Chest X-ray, PA view. Patient: 27 years old, sex M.
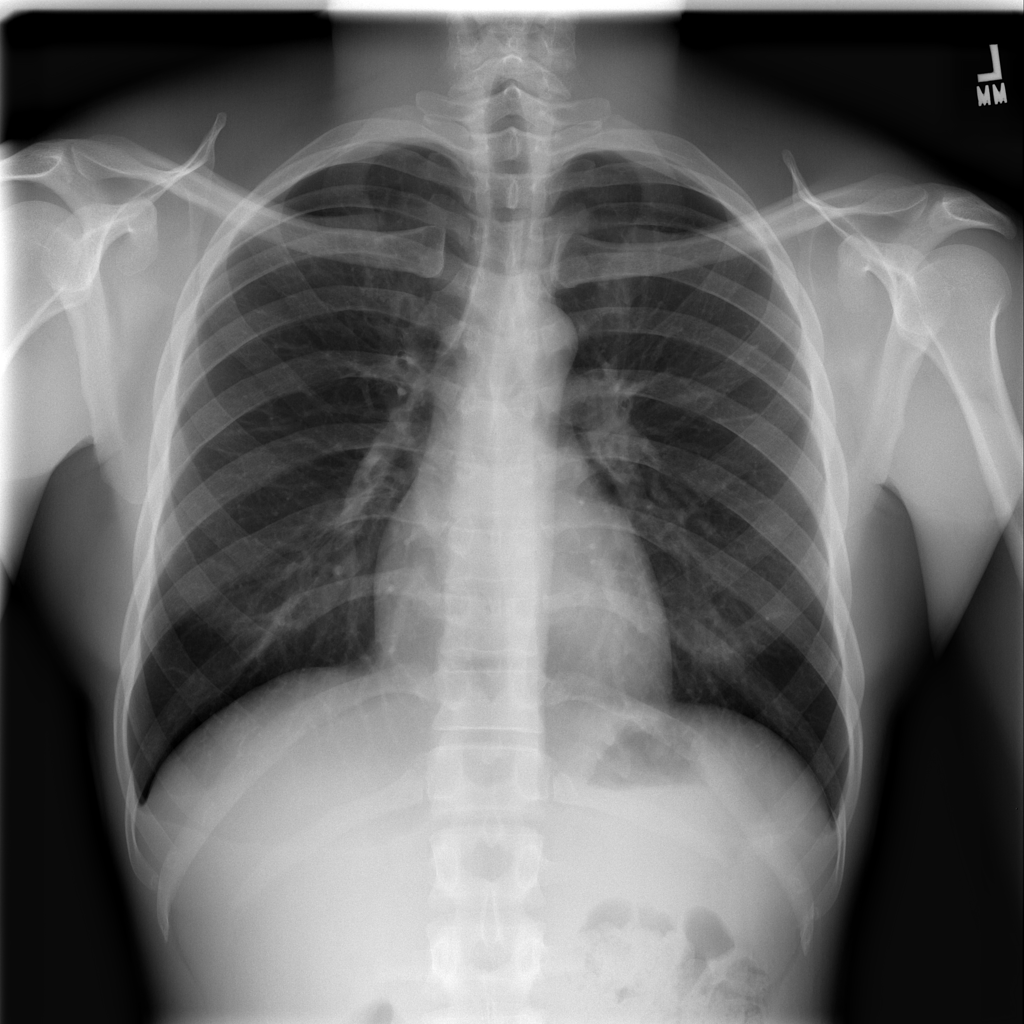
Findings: No Finding